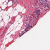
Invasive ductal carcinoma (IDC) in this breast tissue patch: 1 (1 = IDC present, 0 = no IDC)